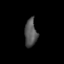
Tissue: lung
Cell type: Endothelial cells
Senescence score: 0.5548
Nuclear area (px): 333
Mean DAPI intensity: 84.625